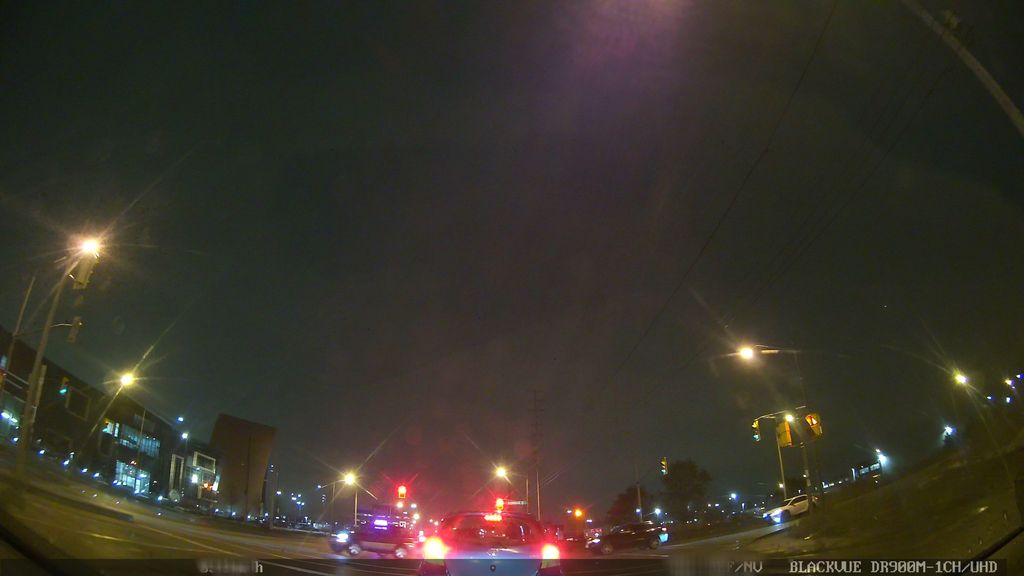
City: toronto